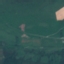
Land use / land cover class: Pasture